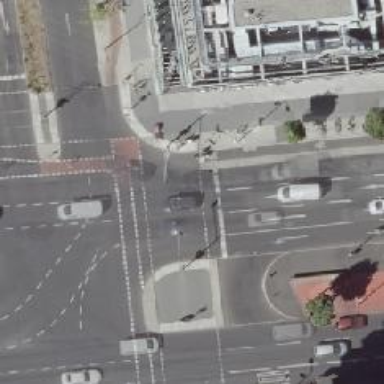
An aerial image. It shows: Asphalt footway with crossing equipped with traffic signals.